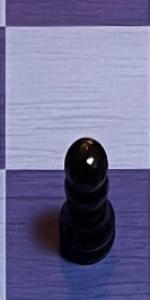
Label: Pawn_Black